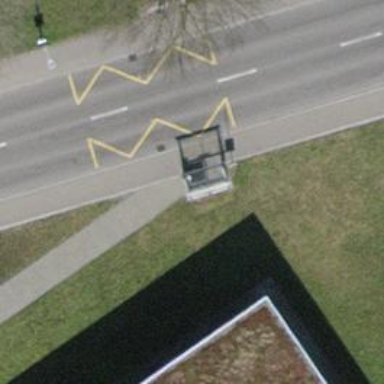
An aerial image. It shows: Bus stop with platform for public transport.